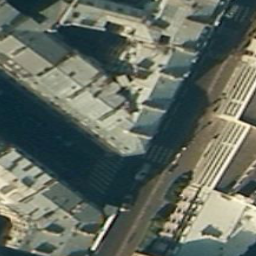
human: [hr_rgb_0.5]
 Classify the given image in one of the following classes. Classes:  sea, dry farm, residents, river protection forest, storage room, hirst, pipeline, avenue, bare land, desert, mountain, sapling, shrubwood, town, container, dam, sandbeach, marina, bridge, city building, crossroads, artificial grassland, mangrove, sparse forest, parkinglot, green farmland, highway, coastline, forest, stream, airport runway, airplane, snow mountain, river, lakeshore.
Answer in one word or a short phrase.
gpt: city building